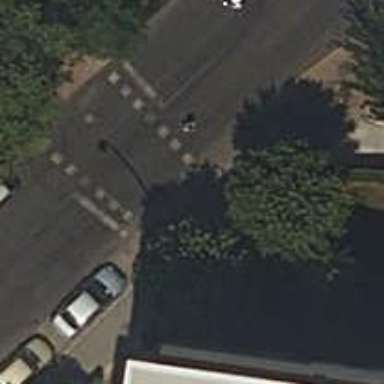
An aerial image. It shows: Traffic signals at road crossing.